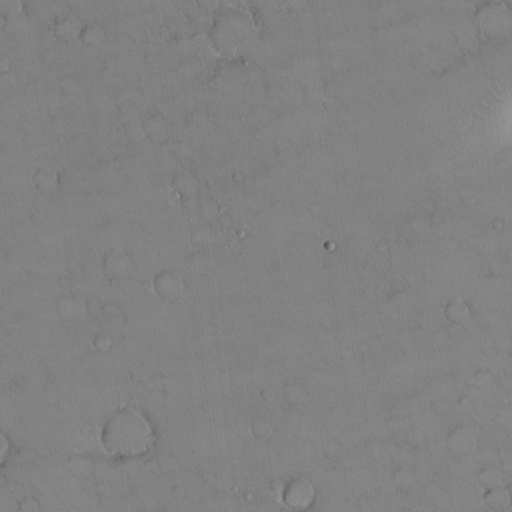
Objects detected: cone